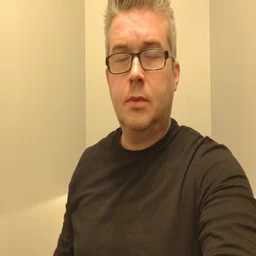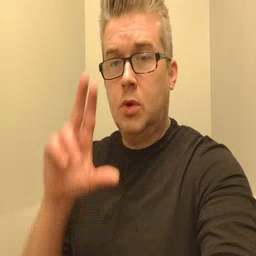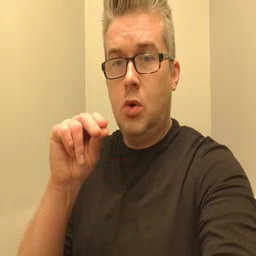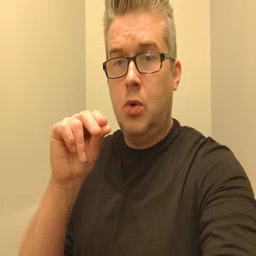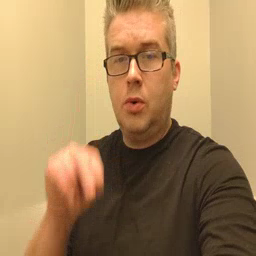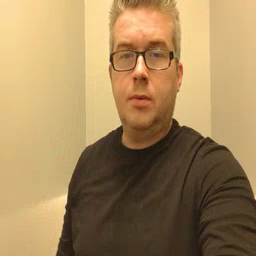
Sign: no